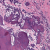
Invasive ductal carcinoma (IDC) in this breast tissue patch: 0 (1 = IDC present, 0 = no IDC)